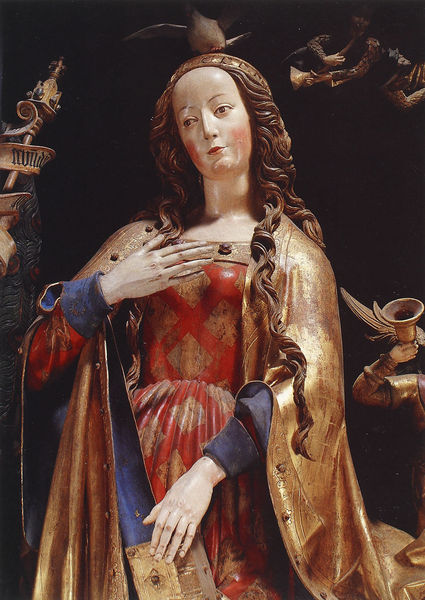
Titel: Englischer Gruß
Künstler: Veit Stoß
Standort: Nürnberg, St. Lorenz (EU - D - B)
Schlagwörter: blau, flügel, braun, frau, holz, kleid, mund, nase, schwarz, stirn, rot, augen, barock, falten, taube, hände, kirche, figur, gewand, gold, haare, kinn, locken, rouge, engel, skulptur, statue, schrift, detail, plastik, religion, glocke, religiös, heilige, braune, heilig, maria, heiligenbild, trompete, teresa, theresa, schnitterei